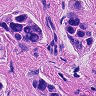
Metastatic tissue present: yes